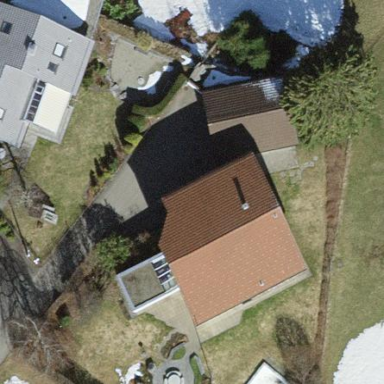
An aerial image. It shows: Simple house.